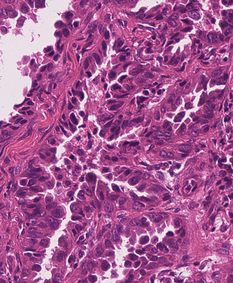
Tumor epithelial tissue: yes
Tumor-associated stroma tissue: yes
Normal tissue: no